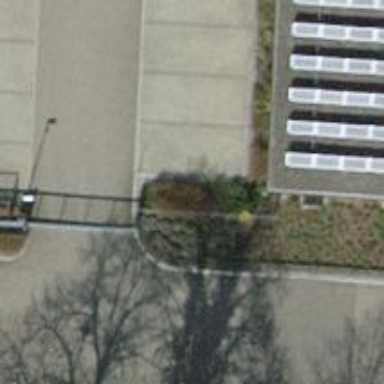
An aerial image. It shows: Gate.